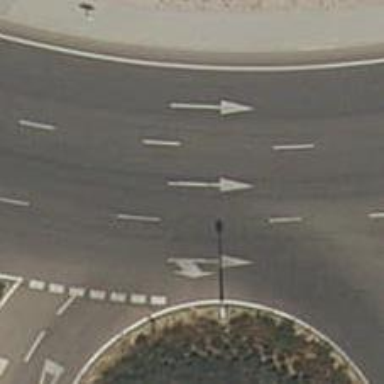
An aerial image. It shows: Tertiary road with asphalt surface leading to roundabout.